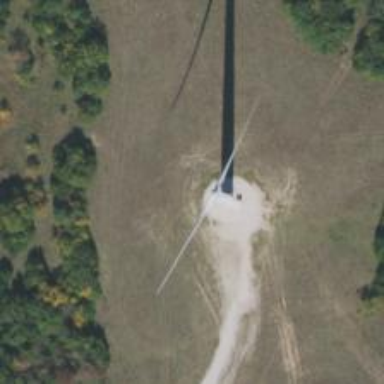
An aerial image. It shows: Wind generator in the form of horizontal axis wind turbine.